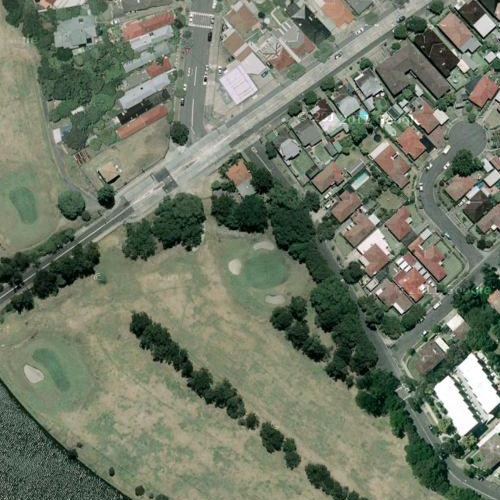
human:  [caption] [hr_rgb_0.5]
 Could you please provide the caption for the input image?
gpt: A town with many houses arranged densely while some roads go through this area .

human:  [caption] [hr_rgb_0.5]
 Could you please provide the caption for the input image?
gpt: Lots of houses with red and orange roofs arranged neatly .

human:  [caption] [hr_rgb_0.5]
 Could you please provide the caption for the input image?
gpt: A residential area with houses densely arranged while many plants on the roadside .

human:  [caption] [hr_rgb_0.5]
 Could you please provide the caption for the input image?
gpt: A residential area with houses arranged neatly and some roads go through this area .

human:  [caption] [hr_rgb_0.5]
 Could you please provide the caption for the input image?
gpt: A residential area with houses arranged neatly .